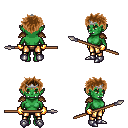
a pixel art fantasy rpg character, female body template, orc, green skin, leather shoulder armor, gold greaves, brown bedhead hairstyle, silver tiara, gold gloves, metal boots, spear, four views (front, back, left, right), 2x2 character sprite sheet, small pixel art, hard edges, no anti-aliasing